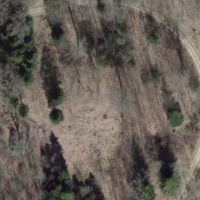
EUNIS habitat code: 41
Species observed at this site:
Cyanistes caeruleus
Turdus philomelos
Chloris chloris
Dendrocopos major
Passer domesticus
Regulus ignicapilla
Fringilla coelebs
Buteo buteo
Columba palumbus
Turdus merula
Dendrocoptes medius
Parus major
Erithacus rubecula
Dryocopus martius
Milvus milvus
Sitta europaea
Garrulus glandarius
Periparus ater